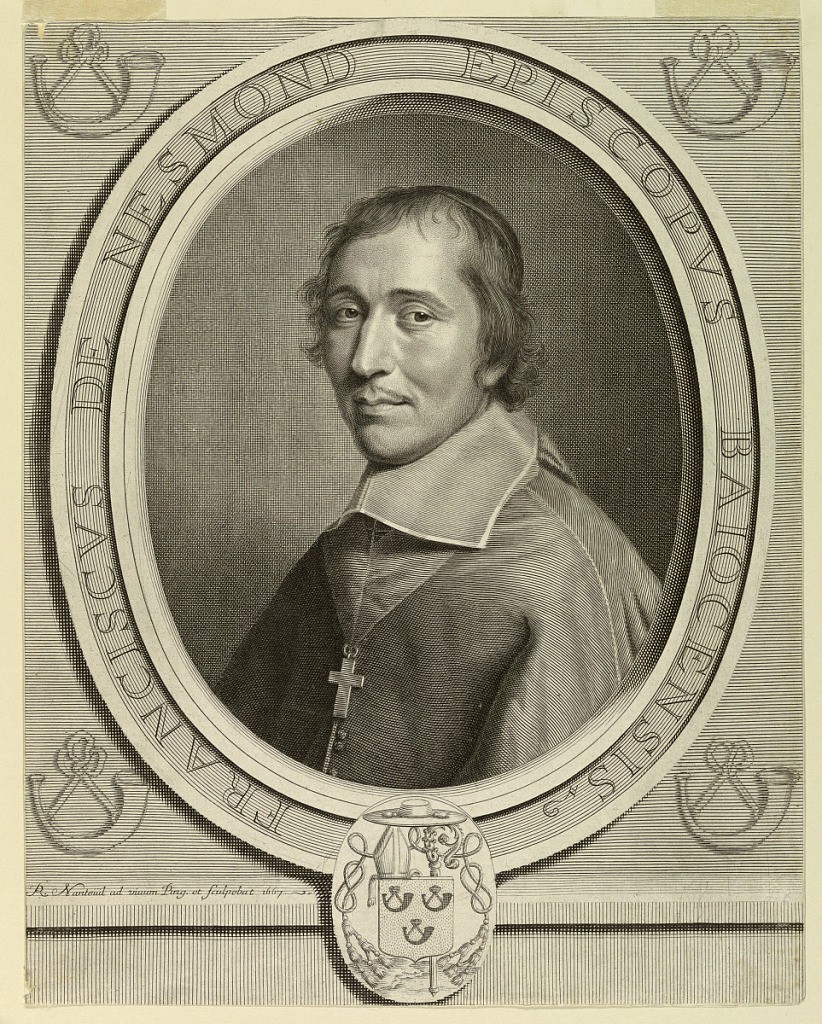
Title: Portrait of Francois de Nesmond
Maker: Robert Nanteuil, French, 1623 – 1678
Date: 1667
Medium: Engraving on paper
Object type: Print
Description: In an oval enframement is the bust portrait of François de Nesmond, Bishop of Bayeux (1629-1715), shown in clerical attire, wearing a simple episcopal cross suspended on a ribbon. Below, his coat of arms in an oval enframement. At the four corners, hunting horns.